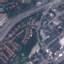
Label: Highway